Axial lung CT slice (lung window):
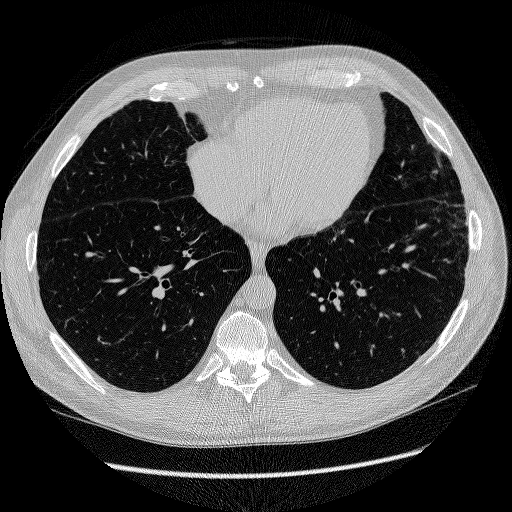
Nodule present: no